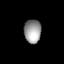
Tissue: lung
Cell type: Myeloid cells
Senescence score: 0.6411
Nuclear area (px): 395
Mean DAPI intensity: 152.187